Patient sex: M
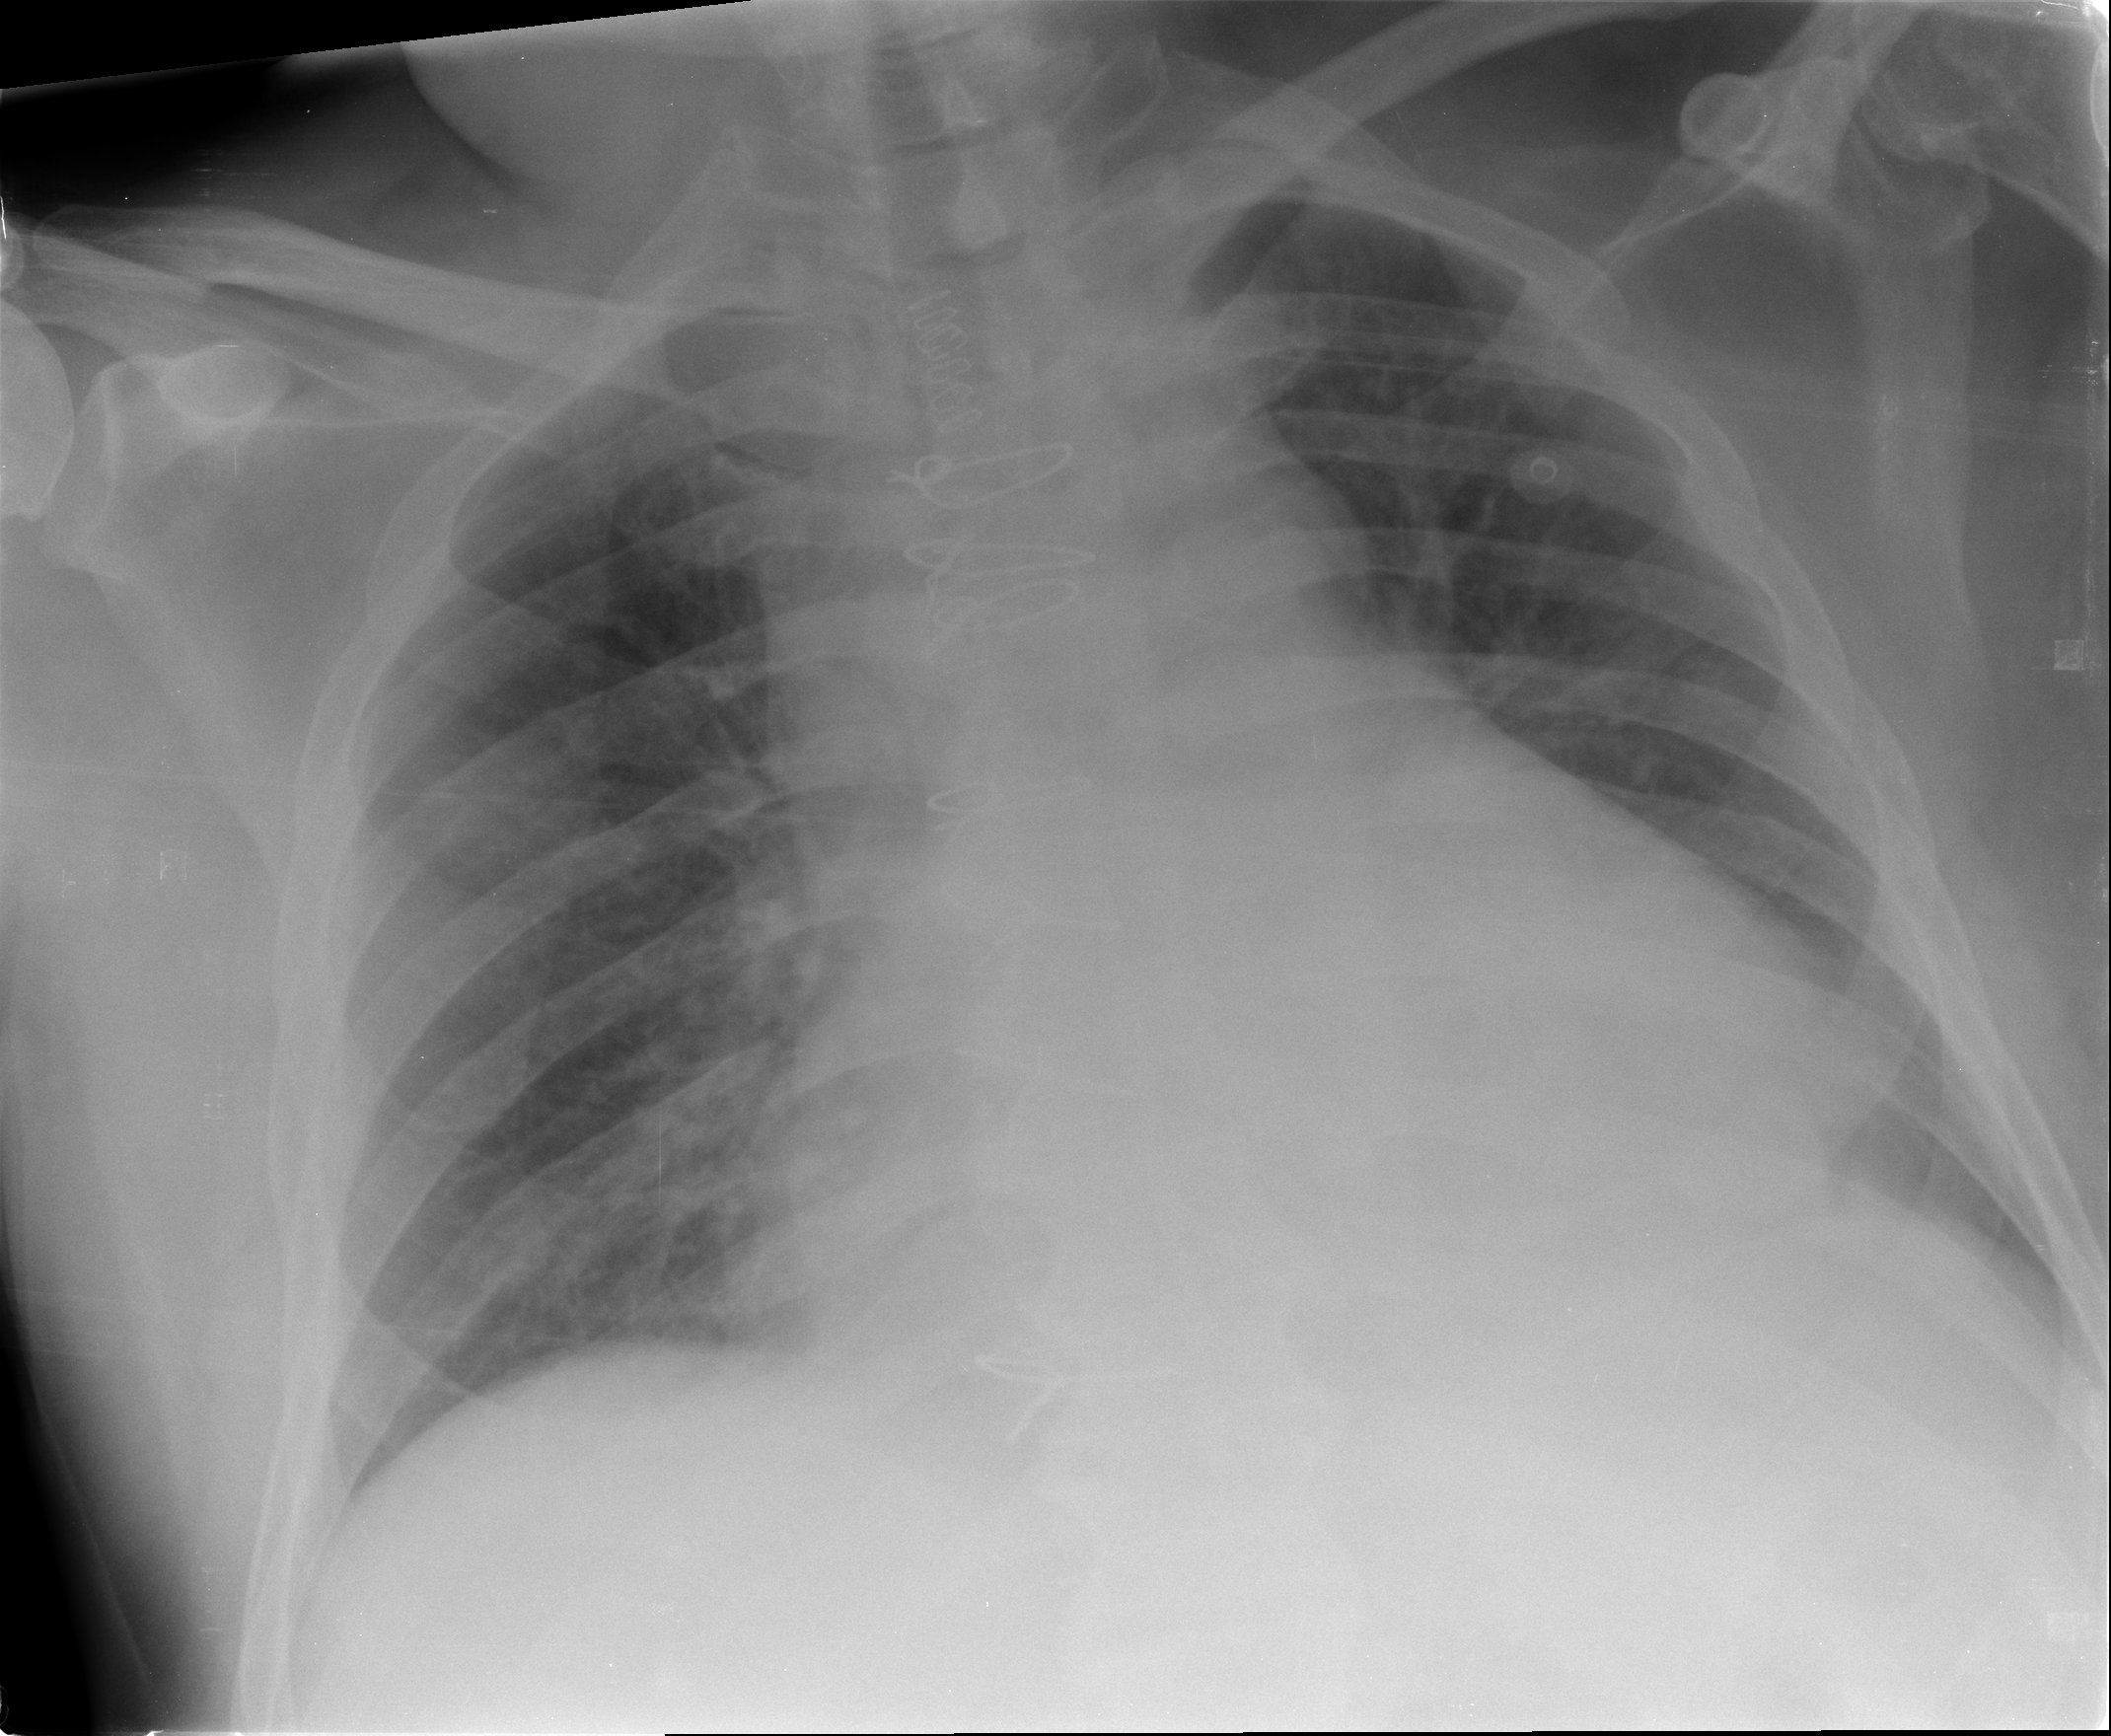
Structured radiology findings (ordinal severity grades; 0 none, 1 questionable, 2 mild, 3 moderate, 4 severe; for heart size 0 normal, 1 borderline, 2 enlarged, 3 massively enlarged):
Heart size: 2
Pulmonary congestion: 2
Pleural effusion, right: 0
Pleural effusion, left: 0
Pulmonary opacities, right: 2
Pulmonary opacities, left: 0
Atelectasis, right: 2
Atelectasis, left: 2